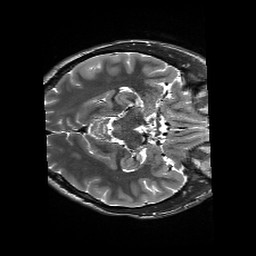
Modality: T2w
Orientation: axial
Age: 19
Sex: male
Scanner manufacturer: siemens
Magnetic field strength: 3 T
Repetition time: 13.52 s
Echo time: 0.088 s